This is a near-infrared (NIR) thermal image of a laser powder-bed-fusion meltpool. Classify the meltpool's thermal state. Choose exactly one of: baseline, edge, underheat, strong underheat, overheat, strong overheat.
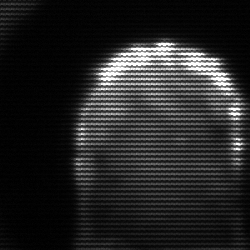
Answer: baseline